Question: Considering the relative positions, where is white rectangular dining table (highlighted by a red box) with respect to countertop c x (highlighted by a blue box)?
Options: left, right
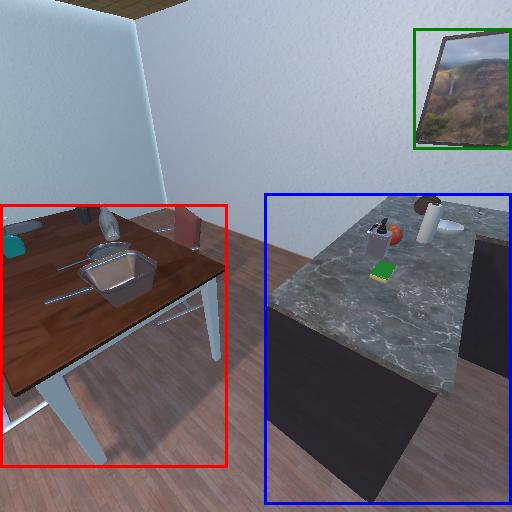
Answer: left